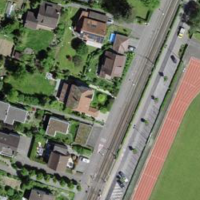
EUNIS habitat code: 55
Species observed at this site:
Allium triquetrum
Chelidonium majus
Geranium nodosum